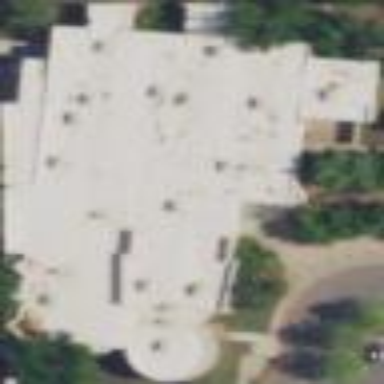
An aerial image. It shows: Library building.